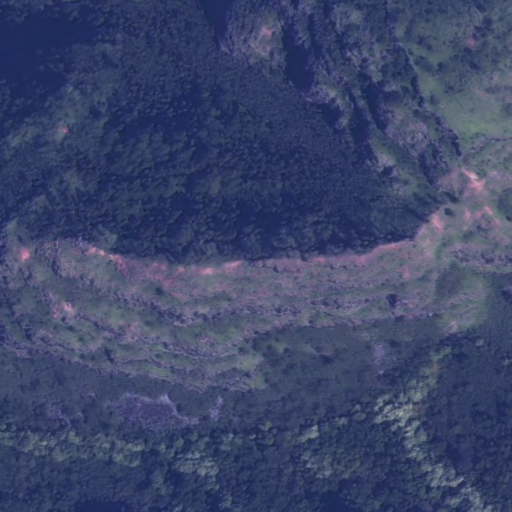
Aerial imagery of mountain in Hawaii named Po‘ololo‘ole containing only unknown